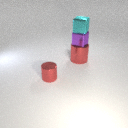
small red metal cylinder in front of large red metal cylinder